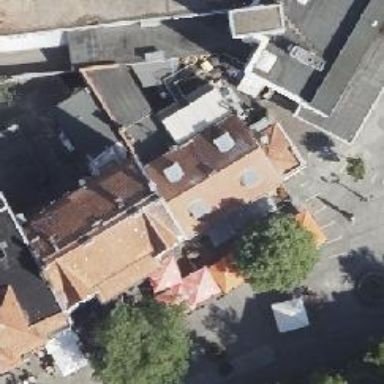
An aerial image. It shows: Restaurant.